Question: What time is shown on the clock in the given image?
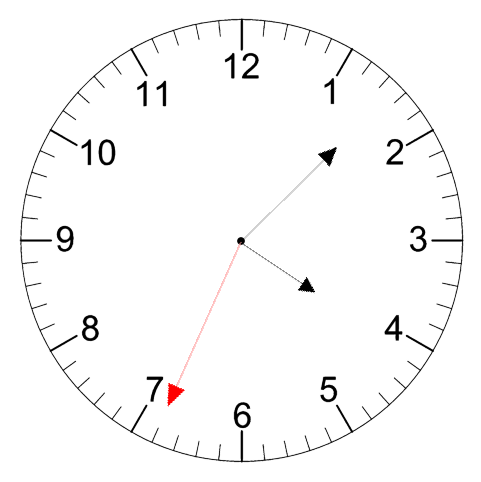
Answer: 04:07:34